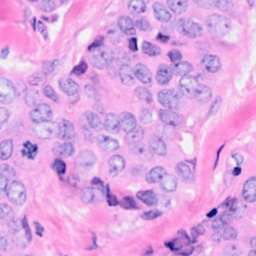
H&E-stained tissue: Breast